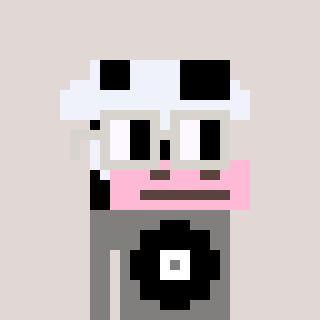
a pixel art character with square light gray glasses, a cow-shaped head and a bluegrey-colored body on a warm background